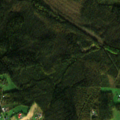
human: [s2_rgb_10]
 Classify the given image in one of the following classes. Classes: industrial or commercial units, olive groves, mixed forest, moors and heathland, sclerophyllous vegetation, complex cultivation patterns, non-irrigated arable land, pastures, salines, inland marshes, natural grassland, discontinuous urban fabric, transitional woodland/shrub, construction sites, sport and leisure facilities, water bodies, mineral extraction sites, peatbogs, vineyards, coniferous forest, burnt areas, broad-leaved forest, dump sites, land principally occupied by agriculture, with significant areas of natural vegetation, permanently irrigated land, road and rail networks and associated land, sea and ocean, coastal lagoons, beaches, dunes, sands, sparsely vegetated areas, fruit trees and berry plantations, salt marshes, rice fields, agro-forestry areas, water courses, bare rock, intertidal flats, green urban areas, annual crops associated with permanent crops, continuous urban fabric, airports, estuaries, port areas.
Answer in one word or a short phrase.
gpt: broad-leaved forest, coniferous forest, mixed forest